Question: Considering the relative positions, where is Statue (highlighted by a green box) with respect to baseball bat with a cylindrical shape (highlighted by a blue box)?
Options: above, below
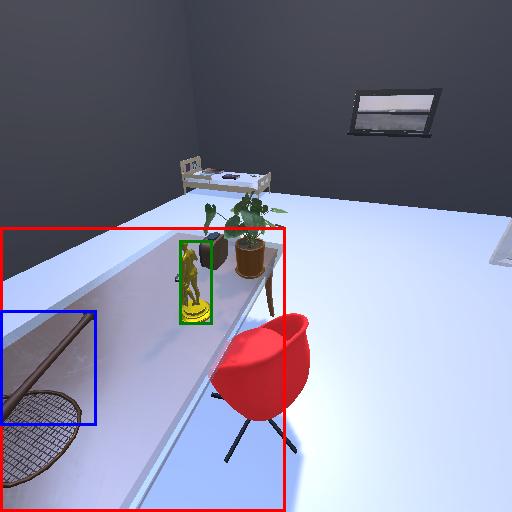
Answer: above